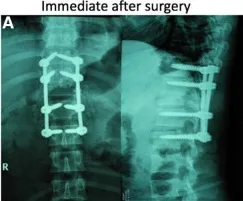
Immediate x-rays. After surgery showed satisfactory reduction of T12 dislocation by partial T12 vertebrectomy, and ,spine shortening, with T10-L2 instrumentation, and ,T11-12 spinal interbody fusion, At 24 months follow-up.
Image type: radiology (x_ray)